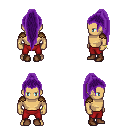
a pixel art fantasy rpg character, male body template, human, tanned skin, leather shoulder armor, red pants, purple extra-long topknot hairstyle, bracelets, brown shoes, four views (front, back, left, right), 2x2 character sprite sheet, small pixel art, hard edges, no anti-aliasing